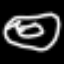
Label: donut